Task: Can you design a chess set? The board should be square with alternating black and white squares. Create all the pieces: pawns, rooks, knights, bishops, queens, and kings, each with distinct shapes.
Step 3670:
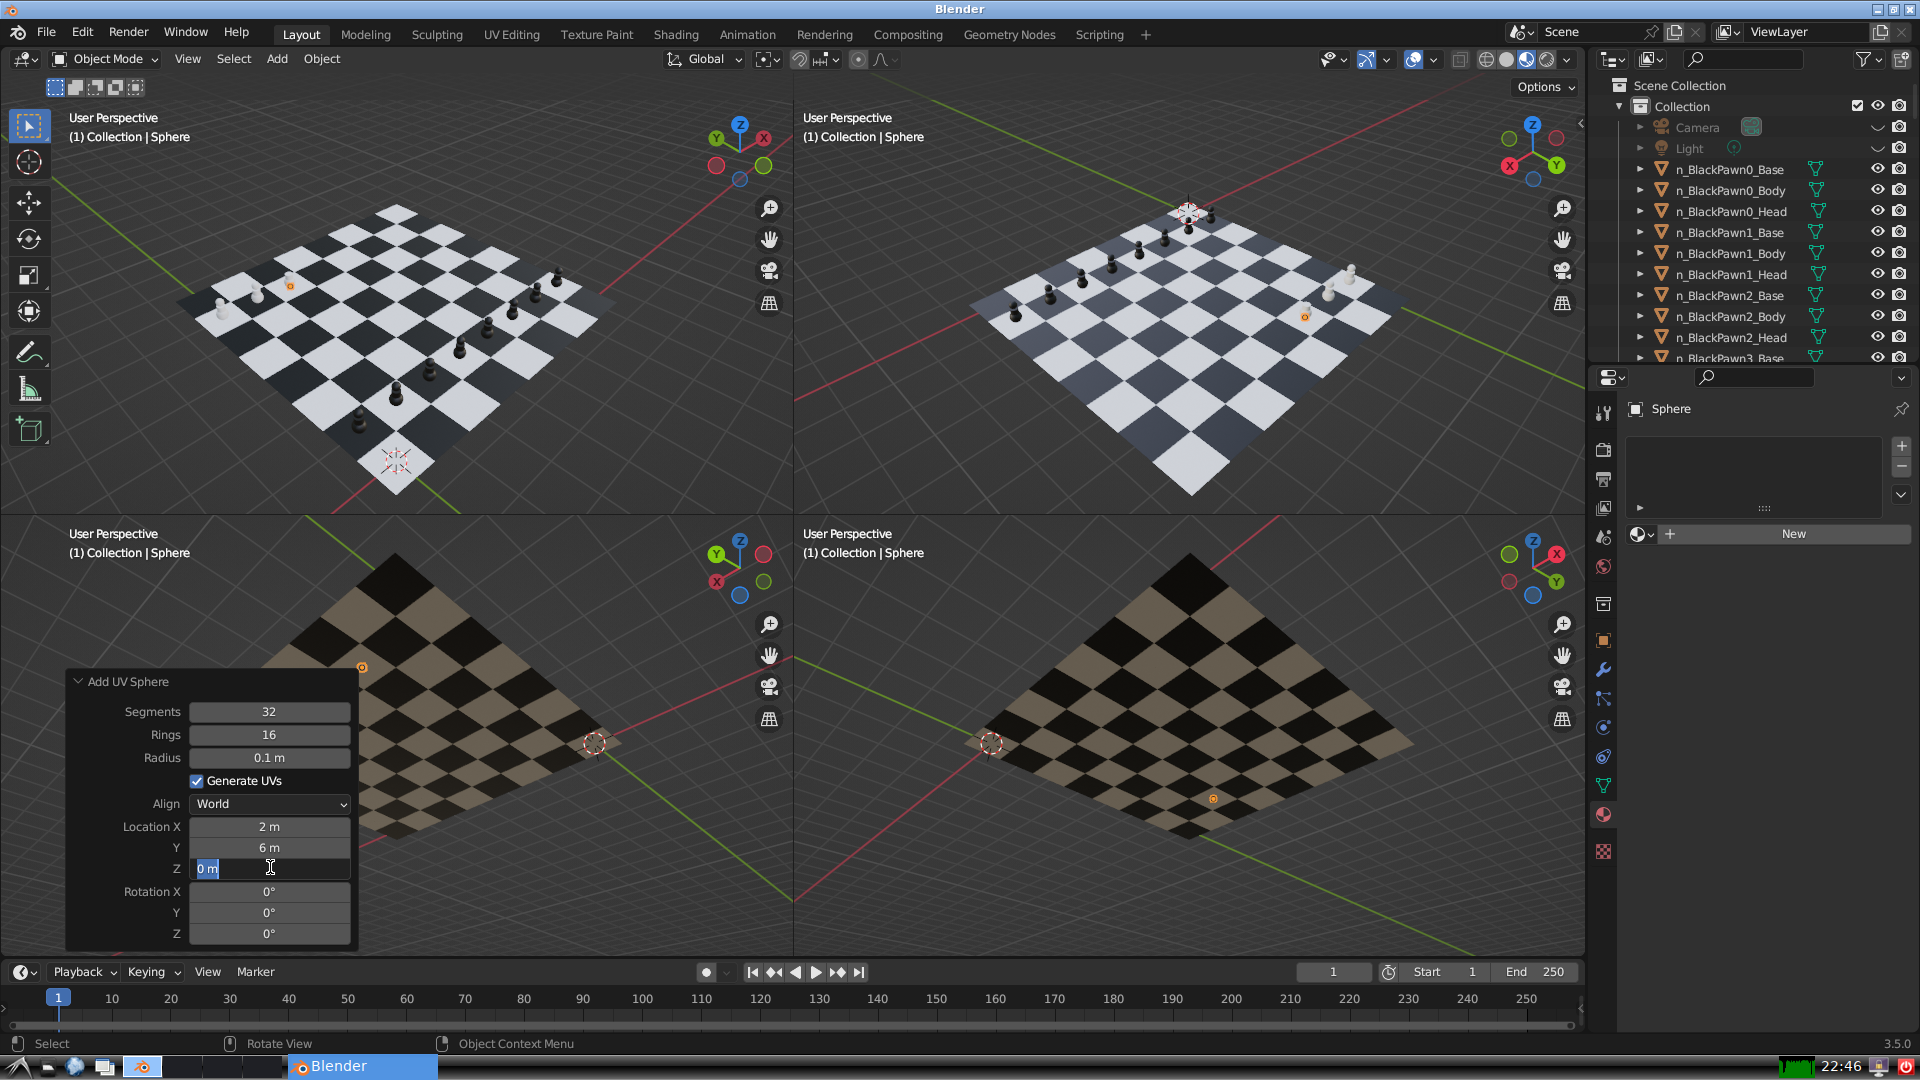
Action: input_text: 0.5